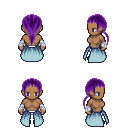
a pixel art fantasy rpg character, female body template, human, dark skin, overskirt, white pants, purple ponytail hairstyle, white cloth bandages, four views (front, back, left, right), 2x2 character sprite sheet, small pixel art, hard edges, no anti-aliasing